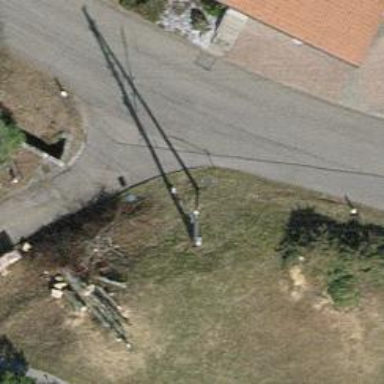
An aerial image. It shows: Minor power line.